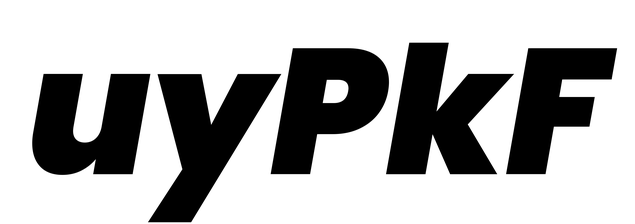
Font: Poppins-BlackItalic